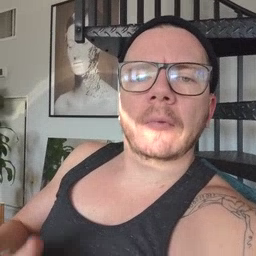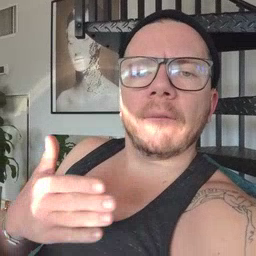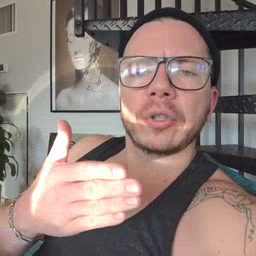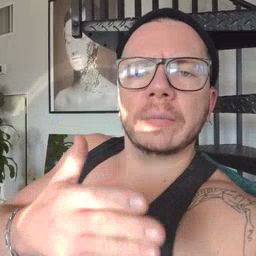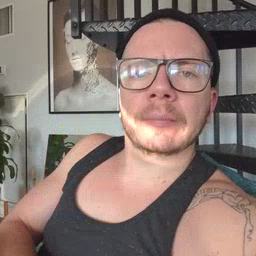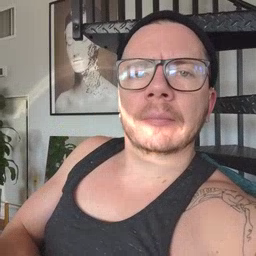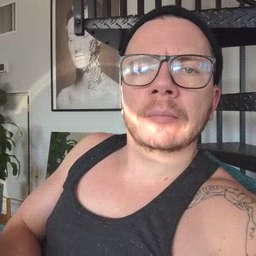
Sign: fish